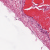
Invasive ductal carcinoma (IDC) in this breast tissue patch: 0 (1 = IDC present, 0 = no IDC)